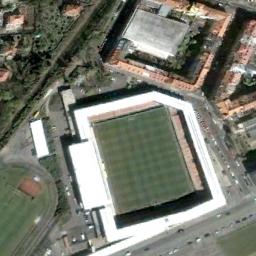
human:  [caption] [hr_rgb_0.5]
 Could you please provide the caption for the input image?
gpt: Square stadium next to buildings, Woods and roads .

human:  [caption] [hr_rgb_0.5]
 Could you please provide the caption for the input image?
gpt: The area next to some buildings and trees includes a rectangular stadium .

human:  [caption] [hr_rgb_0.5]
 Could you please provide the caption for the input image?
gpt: The stadium looks like an oval and is surrounded by a blue roof .

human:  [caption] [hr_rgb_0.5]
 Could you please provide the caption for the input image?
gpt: There are many cars on the road near the stadium .

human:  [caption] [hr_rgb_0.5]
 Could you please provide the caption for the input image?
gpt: There are some buildings beside the stadium with a white roof .